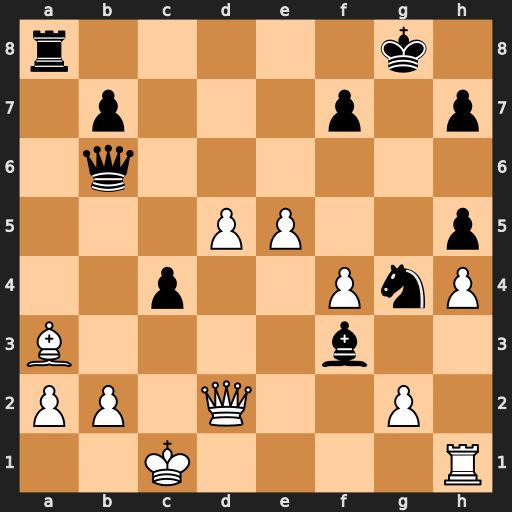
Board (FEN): r5k1/1p3p1p/1q6/3PP2p/2p2PnP/B4b2/PP1Q2P1/2K4R
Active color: w
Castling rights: -
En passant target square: -
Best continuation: gxf3 Nf2 Rg1+